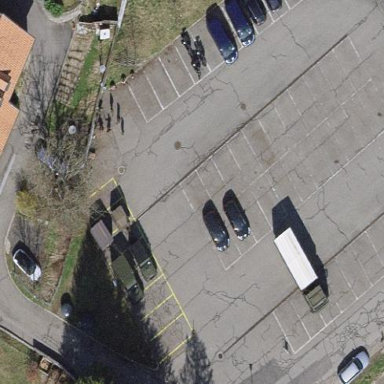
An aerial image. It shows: Parking area with surface.